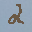
Label: 2